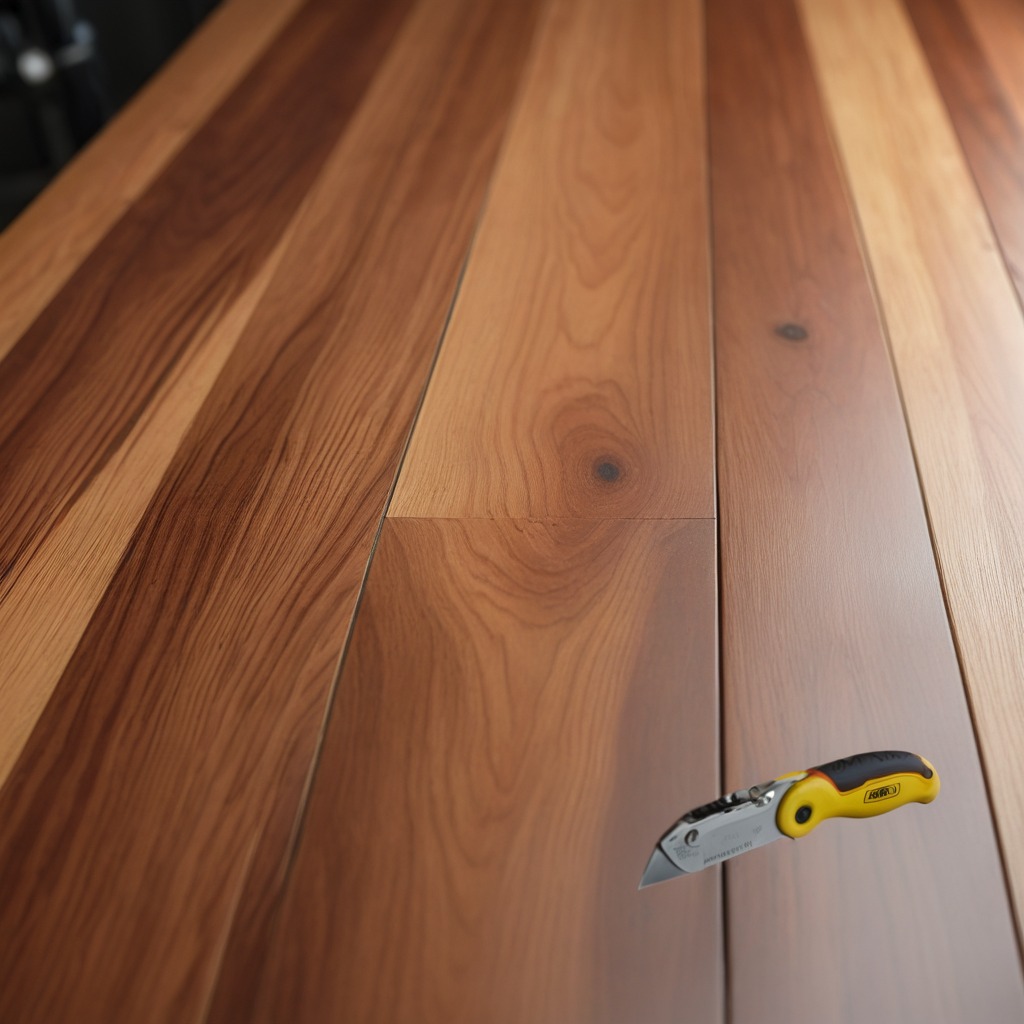
A utility knife lying on a wooden table in a carpentry studio.